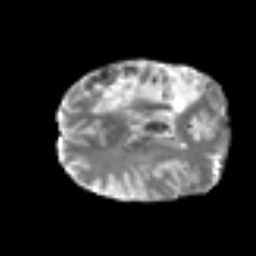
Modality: T2w
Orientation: axial
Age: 49
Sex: male
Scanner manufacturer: siemens
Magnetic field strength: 3 T
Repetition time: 6.1 s
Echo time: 0.101 s